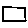
Label: square